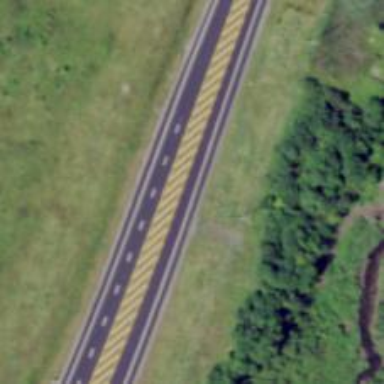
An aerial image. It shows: Trunk highway.